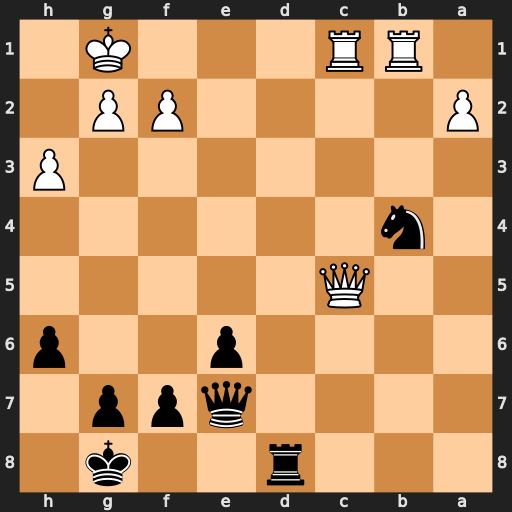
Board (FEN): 3r2k1/4qpp1/4p2p/2Q5/1n6/7P/P4PP1/1RR3K1
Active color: b
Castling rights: -
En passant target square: -
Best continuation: Rd1+ Kh2 Qxc5 Rxc5 Rxb1